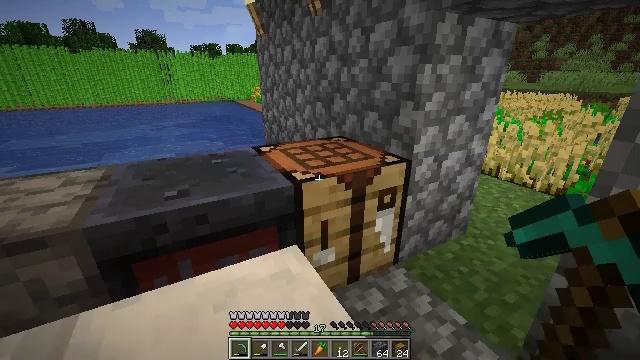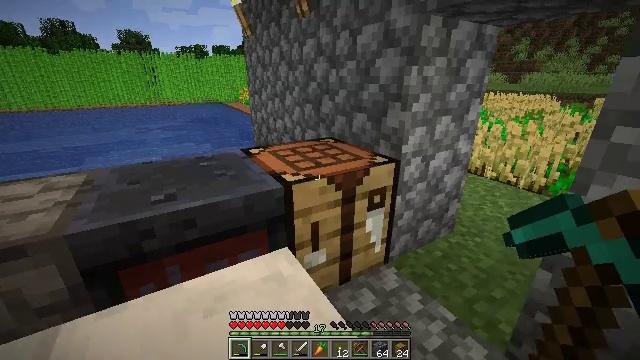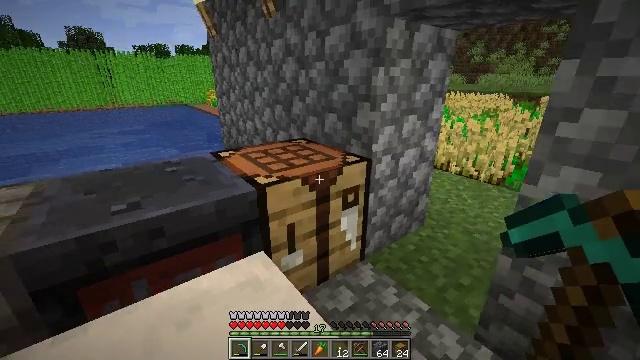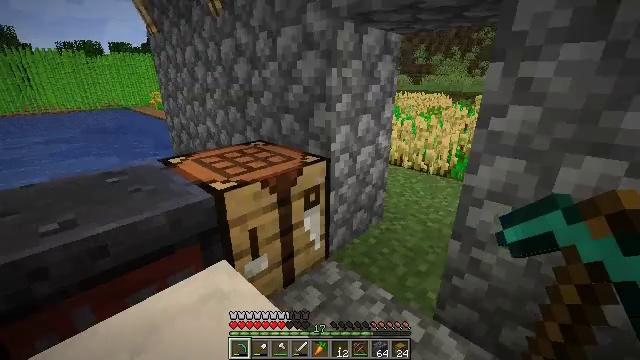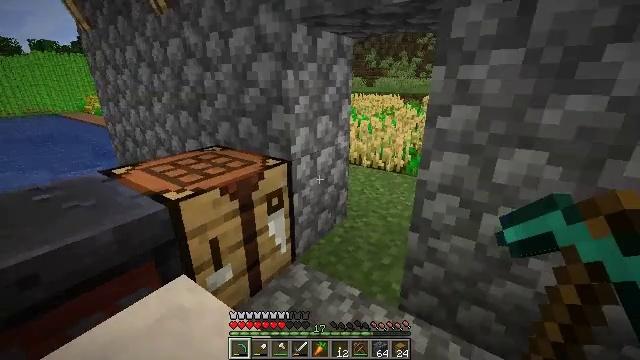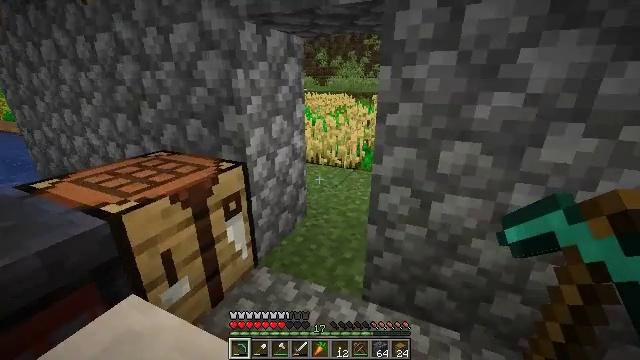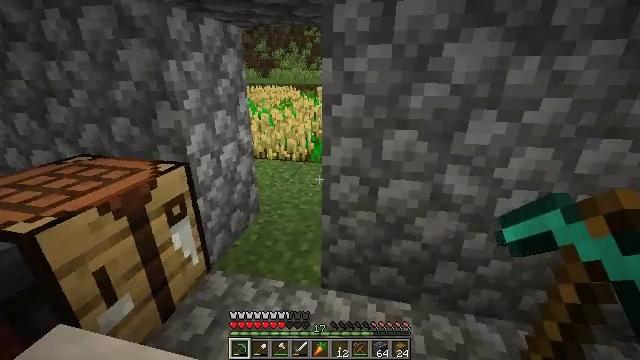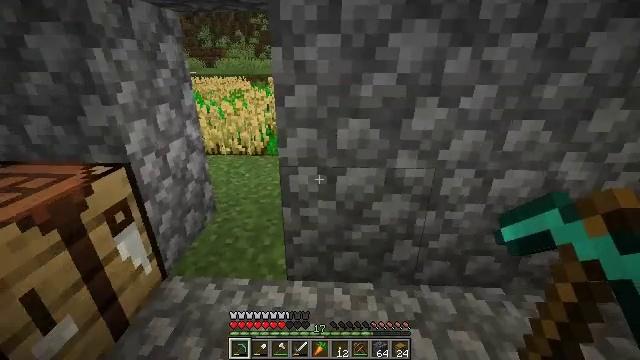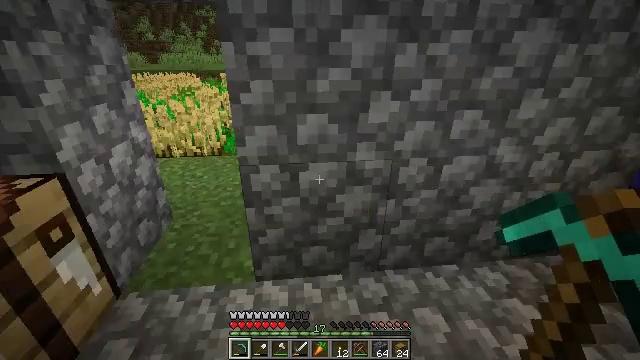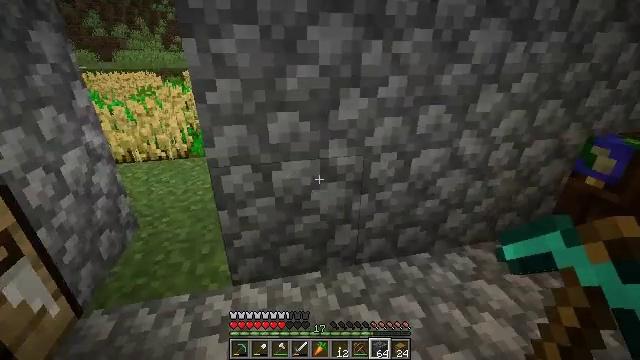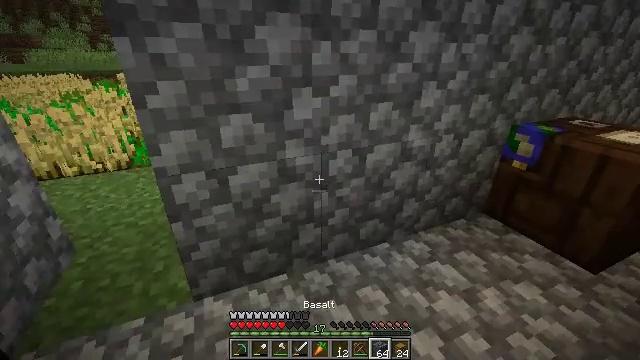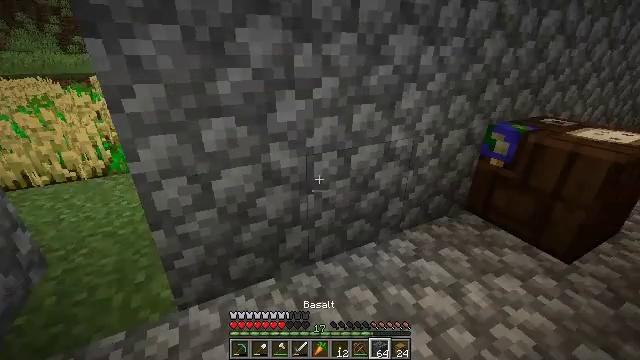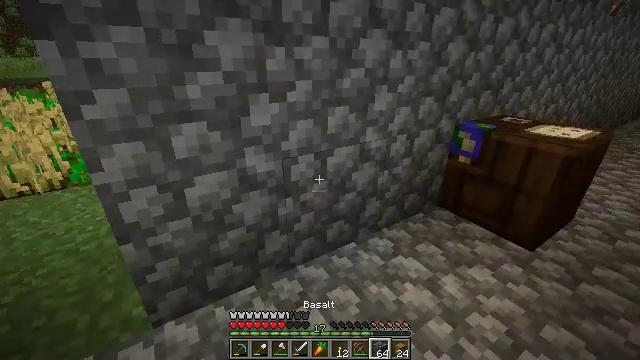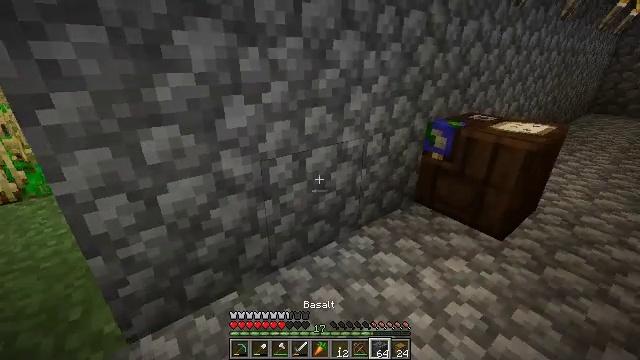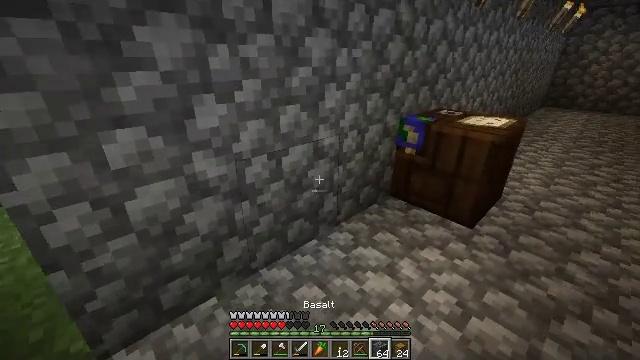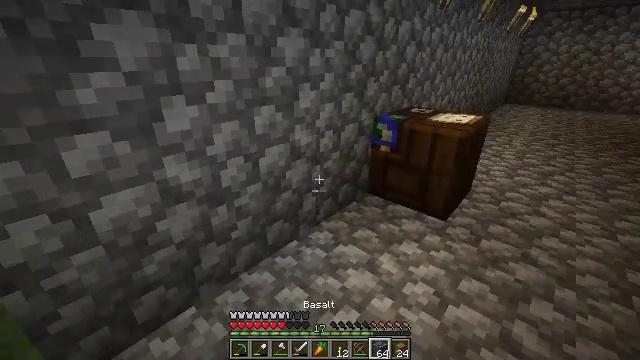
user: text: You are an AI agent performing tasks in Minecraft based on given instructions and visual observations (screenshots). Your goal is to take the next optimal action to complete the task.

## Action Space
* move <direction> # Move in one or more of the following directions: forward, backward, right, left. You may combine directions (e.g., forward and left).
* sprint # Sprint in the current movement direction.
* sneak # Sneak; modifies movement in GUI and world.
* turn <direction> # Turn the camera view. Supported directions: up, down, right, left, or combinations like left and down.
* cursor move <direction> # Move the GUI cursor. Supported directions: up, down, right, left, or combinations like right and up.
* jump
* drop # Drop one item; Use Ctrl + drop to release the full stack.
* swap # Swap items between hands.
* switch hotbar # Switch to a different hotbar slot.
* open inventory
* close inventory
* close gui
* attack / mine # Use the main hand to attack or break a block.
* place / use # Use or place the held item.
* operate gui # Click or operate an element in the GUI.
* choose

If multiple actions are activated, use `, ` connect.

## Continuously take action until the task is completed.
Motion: motion action
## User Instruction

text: Left click on the cartography table to mine it.
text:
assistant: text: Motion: turn right
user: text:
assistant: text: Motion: turn right
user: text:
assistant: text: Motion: turn right
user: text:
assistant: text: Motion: turn right
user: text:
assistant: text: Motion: turn right
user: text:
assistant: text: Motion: turn right and down
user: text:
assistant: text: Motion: turn right and down
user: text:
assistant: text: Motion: turn right
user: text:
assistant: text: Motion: turn right, switch to hotbar 8
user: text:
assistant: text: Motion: turn right, switch to hotbar 8
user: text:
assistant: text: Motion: turn right, switch to hotbar 8
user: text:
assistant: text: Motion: turn right, switch to hotbar 8
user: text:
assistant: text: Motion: turn right, switch to hotbar 8
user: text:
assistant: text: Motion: turn right
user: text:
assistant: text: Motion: turn right
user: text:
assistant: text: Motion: turn right
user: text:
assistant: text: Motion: turn right, switch to hotbar 9
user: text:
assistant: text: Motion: turn right, switch to hotbar 9
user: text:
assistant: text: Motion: turn right and up, switch to hotbar 9
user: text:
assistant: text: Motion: turn right
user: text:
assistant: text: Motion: turn right
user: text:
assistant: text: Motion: no_op
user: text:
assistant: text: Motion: no_op
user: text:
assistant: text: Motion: no_op
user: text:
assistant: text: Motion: no_op
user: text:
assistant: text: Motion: no_op
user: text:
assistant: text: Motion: turn right
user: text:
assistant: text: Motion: move forward, turn right
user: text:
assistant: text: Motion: move forward
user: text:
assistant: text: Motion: move forward